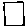
Label: square